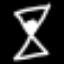
Label: hourglass